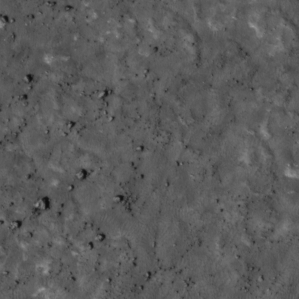
Label: non_frost